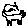
Label: cat